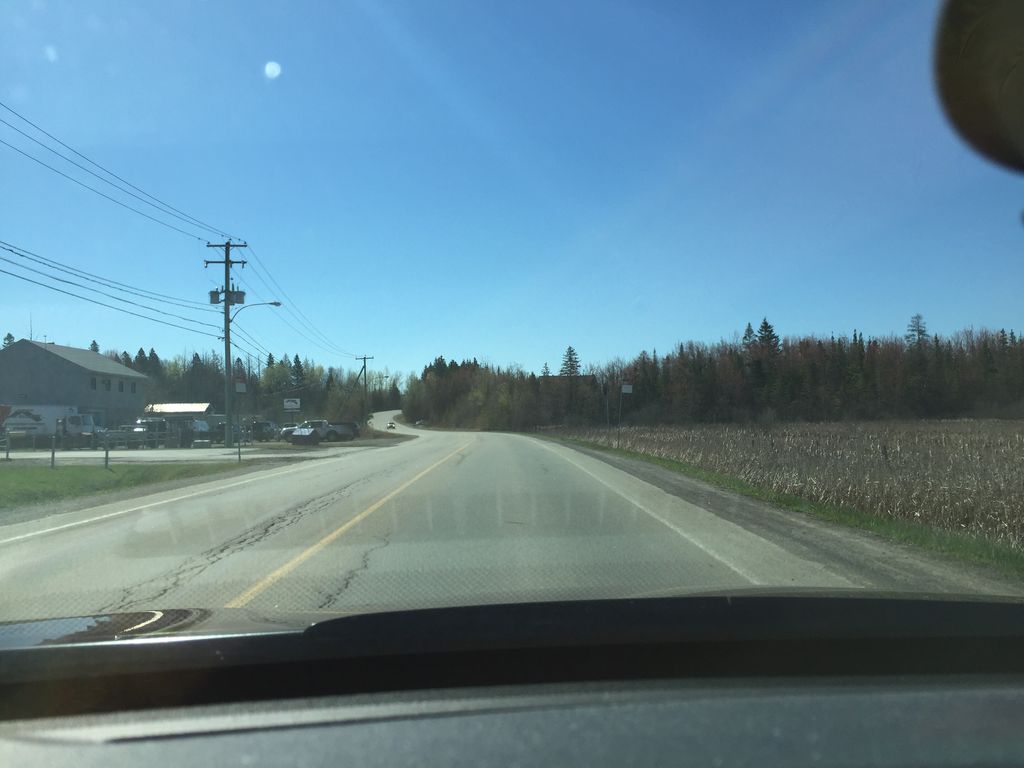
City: quebec_city